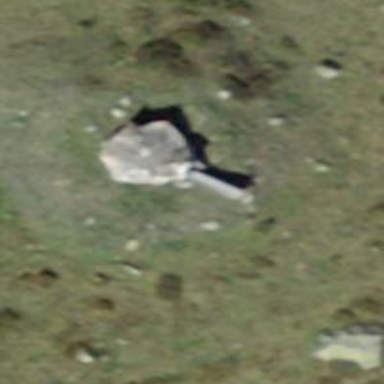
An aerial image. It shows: Military turret.